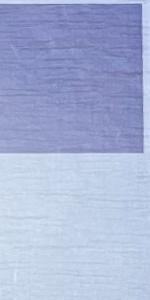
Label: Empty